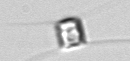
Label: Chaetoceros_similis